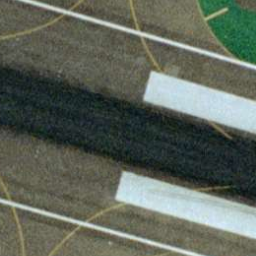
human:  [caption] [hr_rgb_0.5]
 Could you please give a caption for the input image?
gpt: It is a straight runway with some white mark lines on it .

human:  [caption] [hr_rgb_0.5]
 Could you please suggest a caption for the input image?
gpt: There are some mark lines on the straight runway .

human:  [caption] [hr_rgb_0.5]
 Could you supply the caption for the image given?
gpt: A straight runway with some mark lines on it .

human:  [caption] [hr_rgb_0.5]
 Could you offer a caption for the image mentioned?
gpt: It is a straight runway with some mark lines on it .

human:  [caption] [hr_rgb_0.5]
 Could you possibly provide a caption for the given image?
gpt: A straight runway with some white mark lines on it .